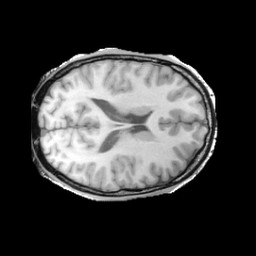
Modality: T1w
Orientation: axial
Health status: ill
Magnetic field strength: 3 T